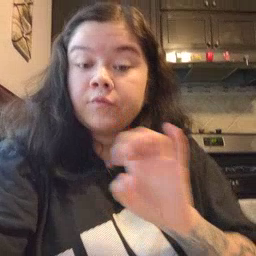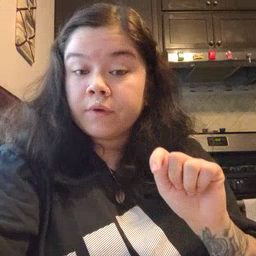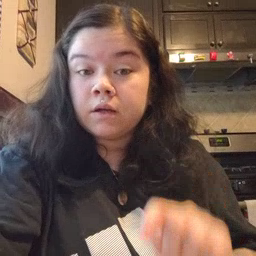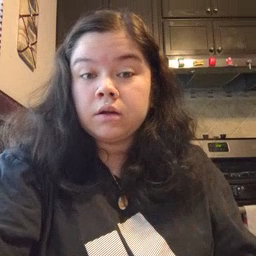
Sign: feet